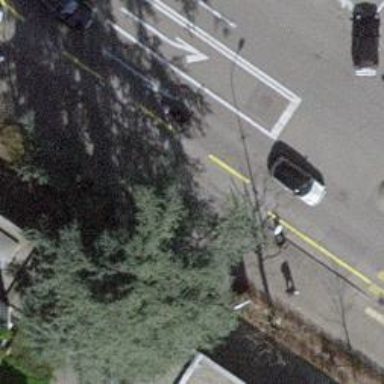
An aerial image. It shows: Road serving as parking aisle.